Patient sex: M
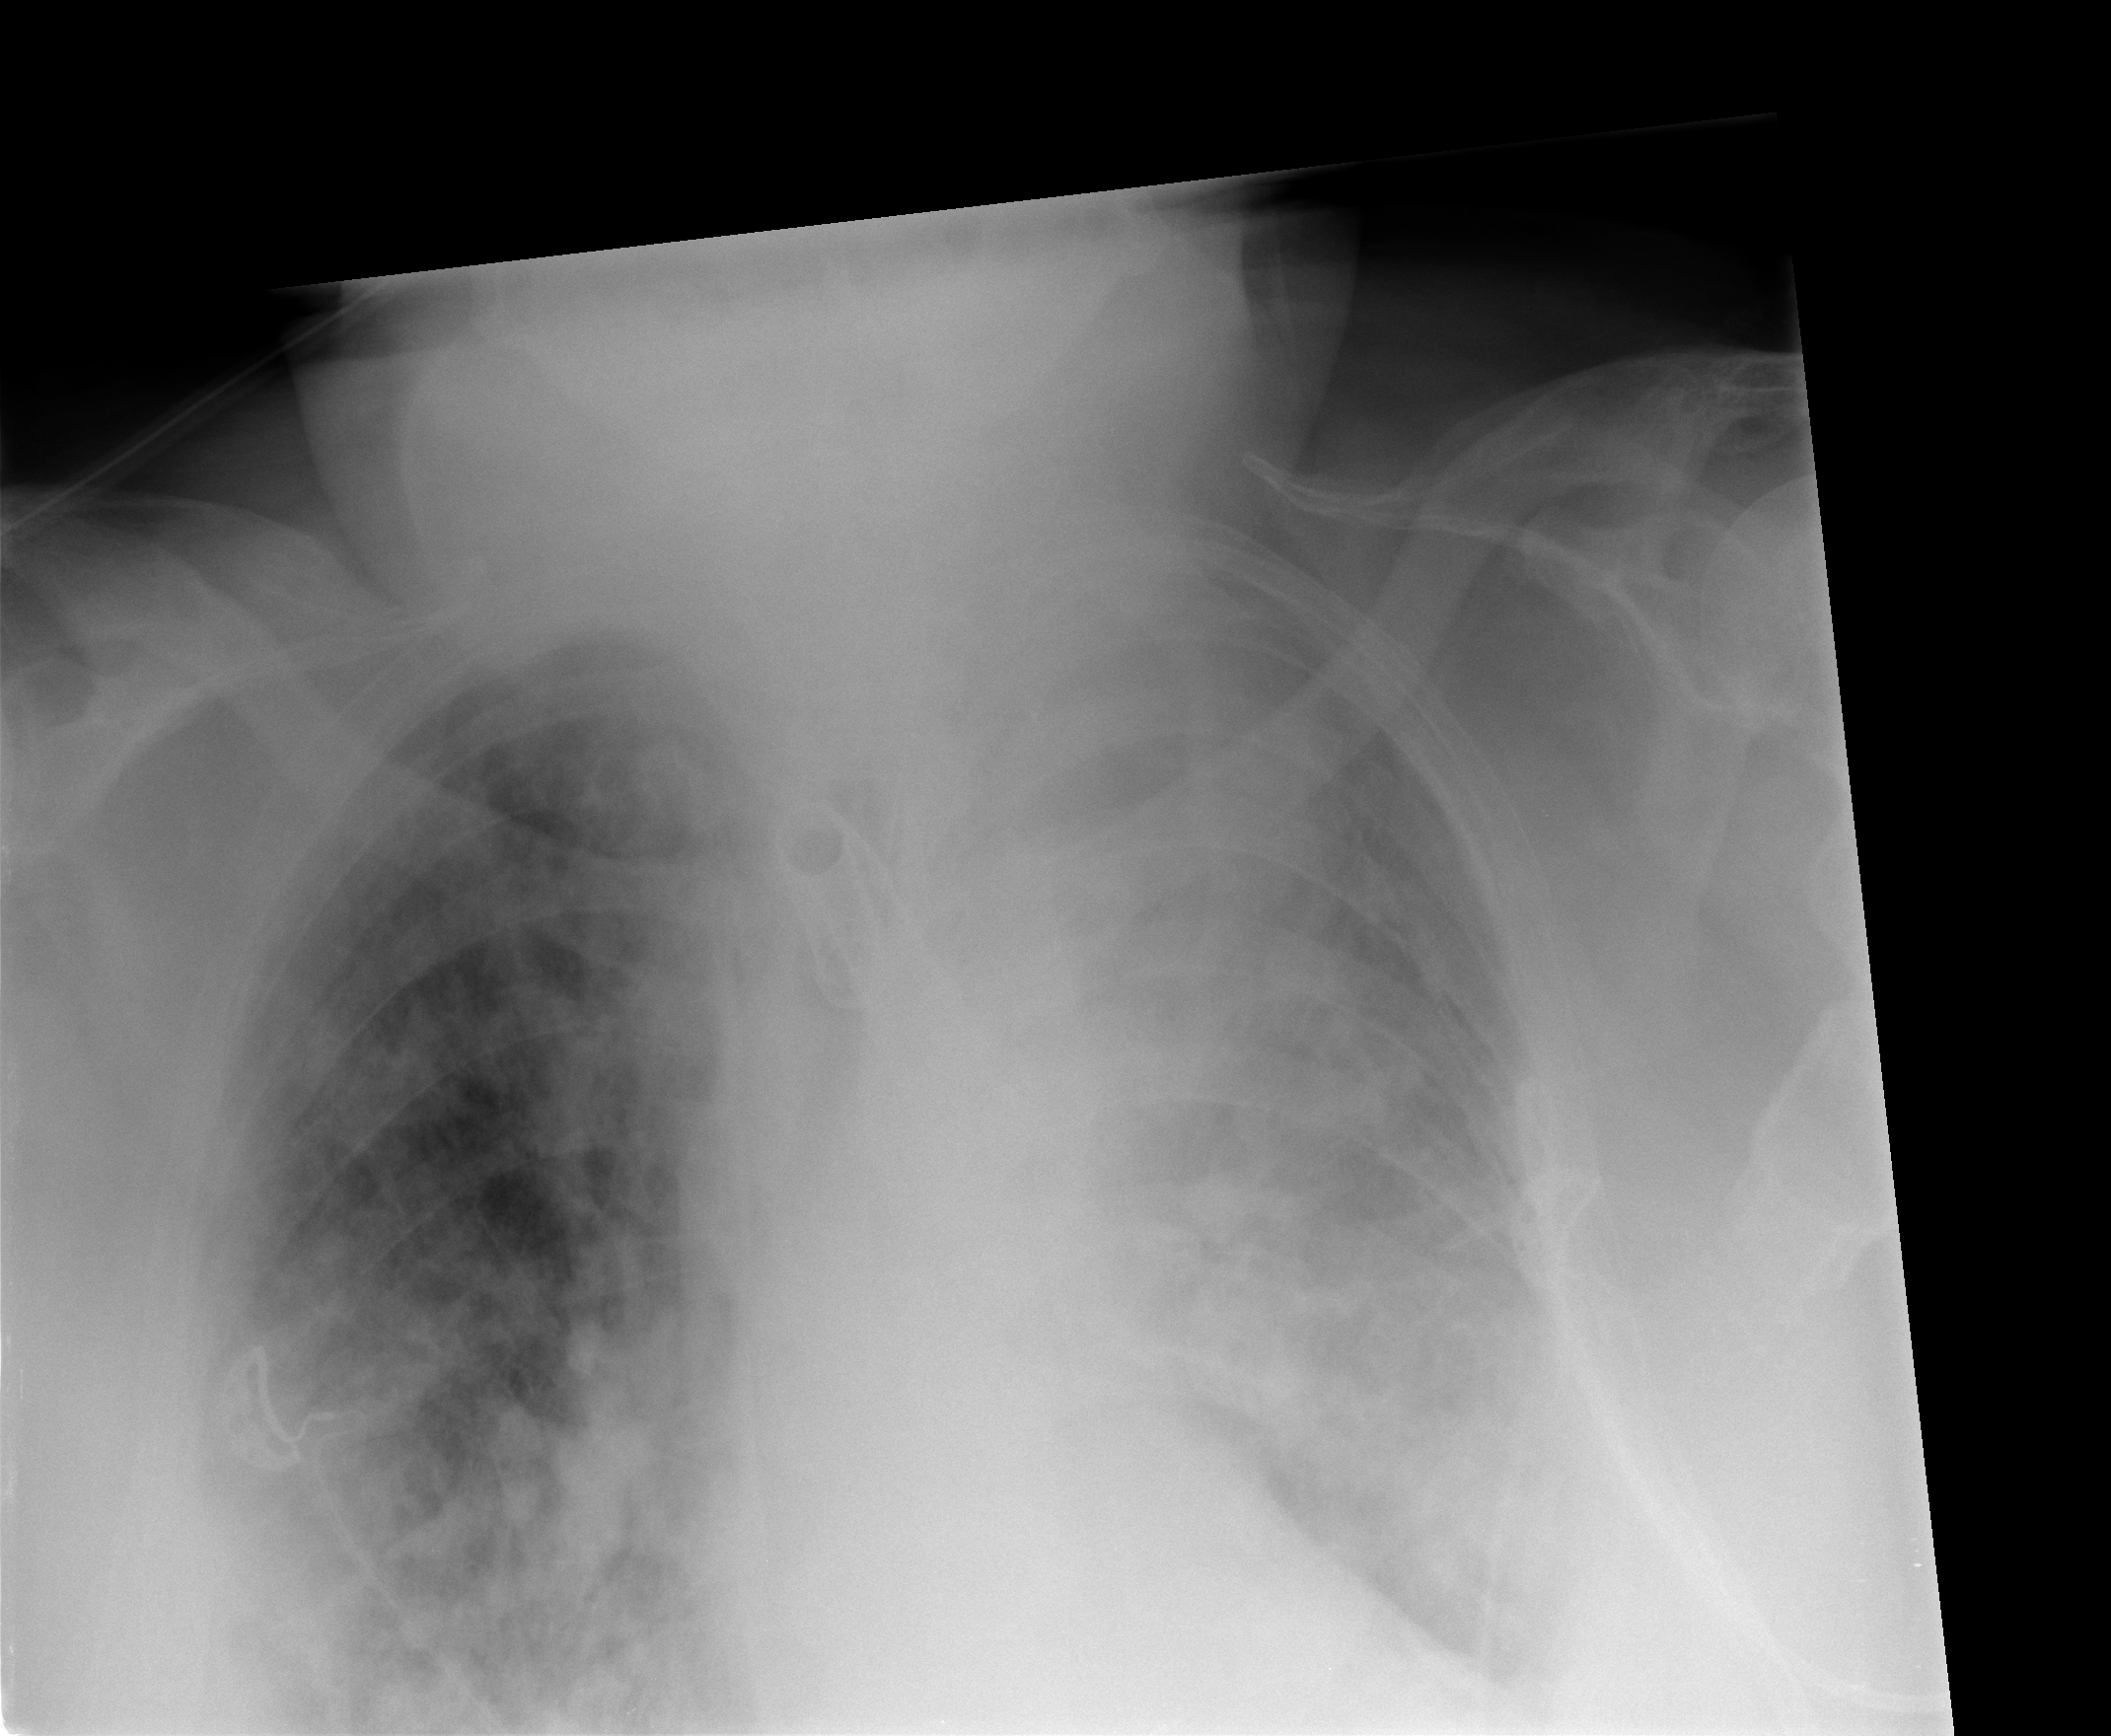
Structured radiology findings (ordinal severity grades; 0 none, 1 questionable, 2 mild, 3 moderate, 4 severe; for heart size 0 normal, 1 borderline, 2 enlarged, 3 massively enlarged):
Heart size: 0
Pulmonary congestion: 2
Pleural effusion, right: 2
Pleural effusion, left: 3
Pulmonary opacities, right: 3
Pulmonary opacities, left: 4
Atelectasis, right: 2
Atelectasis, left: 2